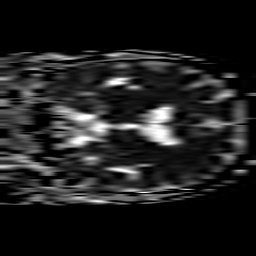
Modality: ADC
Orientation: coronal
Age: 73
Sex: male
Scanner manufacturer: philips
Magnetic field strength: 3 T
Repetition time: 3.078 s
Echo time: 0.076 s